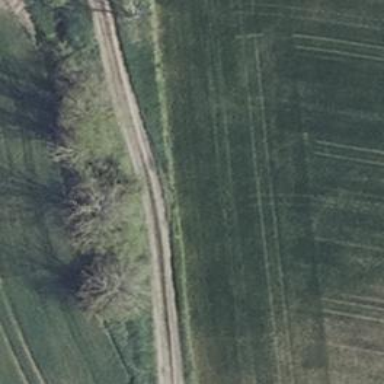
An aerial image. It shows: Grass track with grade3 surface.